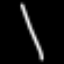
Label: line